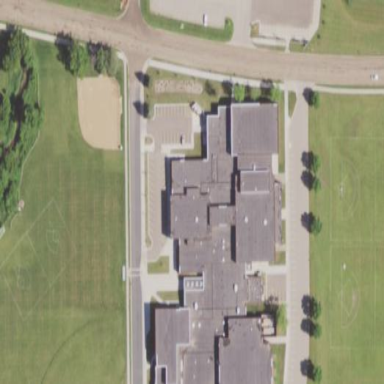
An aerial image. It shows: School building.